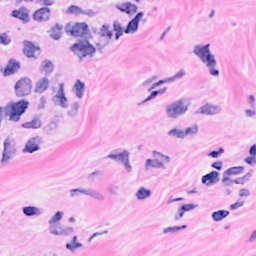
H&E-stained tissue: Breast